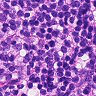
Metastatic tissue present: no